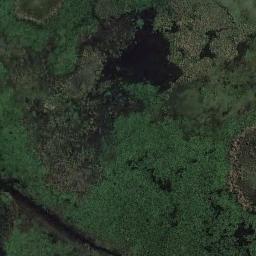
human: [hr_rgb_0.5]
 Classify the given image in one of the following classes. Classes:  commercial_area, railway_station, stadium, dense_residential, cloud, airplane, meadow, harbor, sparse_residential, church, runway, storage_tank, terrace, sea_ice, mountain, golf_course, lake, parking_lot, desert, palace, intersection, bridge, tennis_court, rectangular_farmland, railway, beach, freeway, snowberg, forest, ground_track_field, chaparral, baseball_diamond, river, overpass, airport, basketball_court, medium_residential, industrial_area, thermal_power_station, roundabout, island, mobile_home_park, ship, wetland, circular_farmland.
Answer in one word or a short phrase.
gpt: wetland